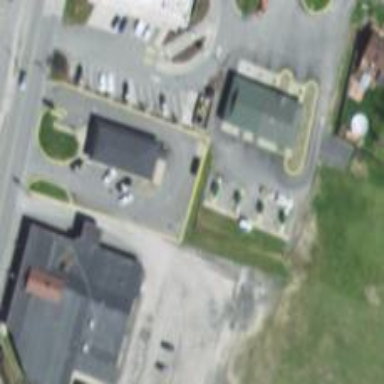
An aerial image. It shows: Post office.